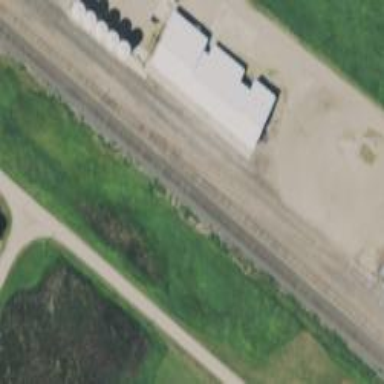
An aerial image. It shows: Single track railway siding.